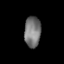
Tissue: lung
Cell type: Epithelial cells
Senescence score: 0.1986
Nuclear area (px): 492
Mean DAPI intensity: 119.25